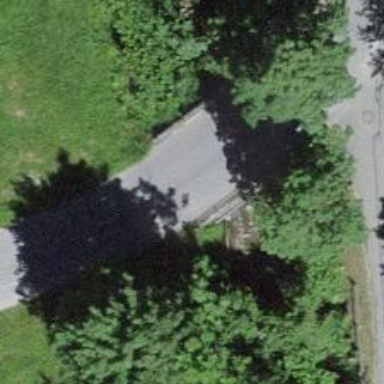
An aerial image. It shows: Unclassified road on bridge.